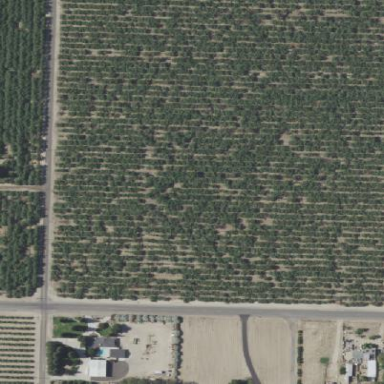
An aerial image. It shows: Orchard filled with almond trees.